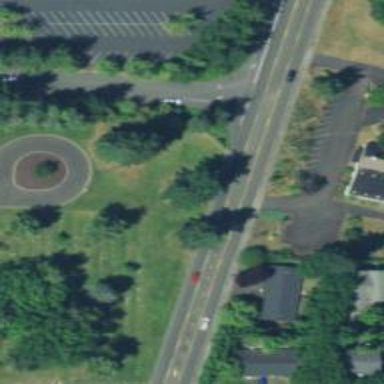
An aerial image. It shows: Secondary road with asphalt surface and sidewalk on the left side.